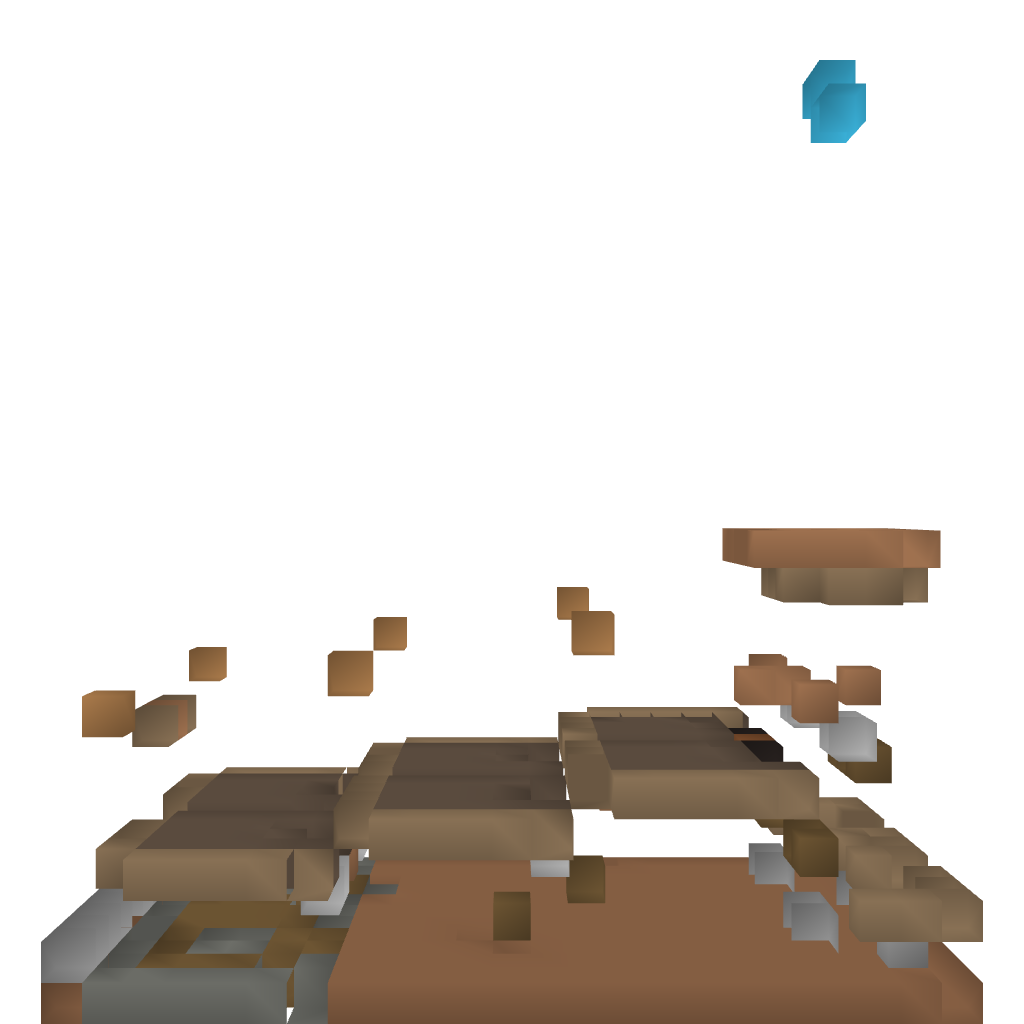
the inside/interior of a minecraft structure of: Wheat Farm For 1.6.*